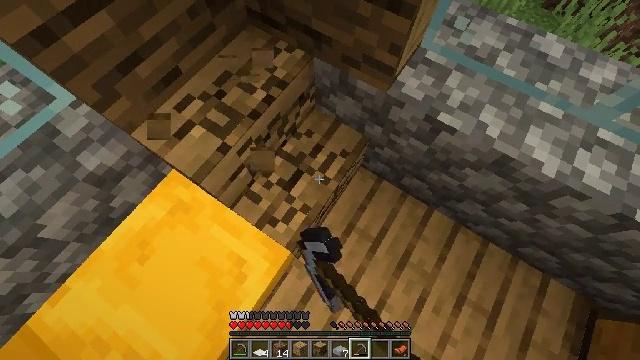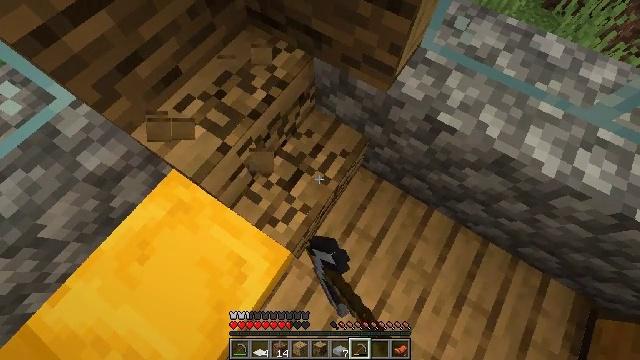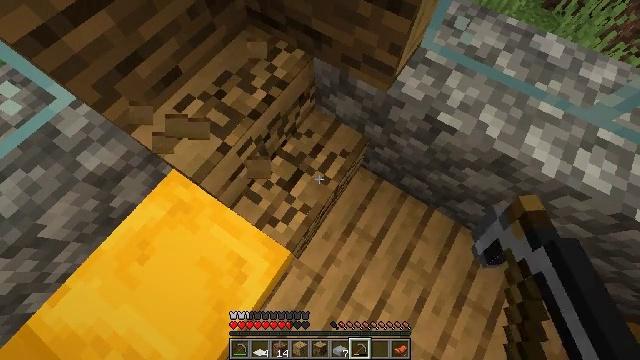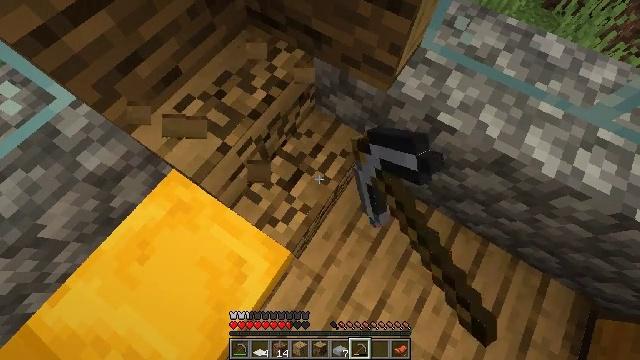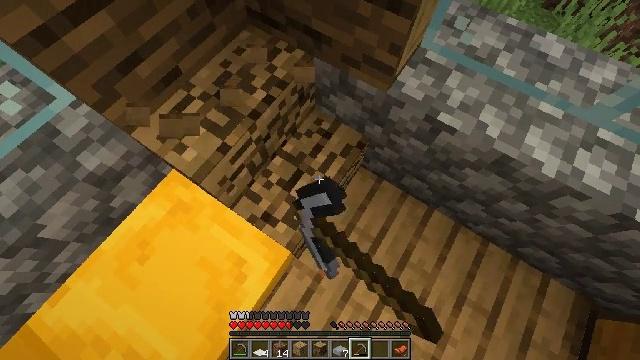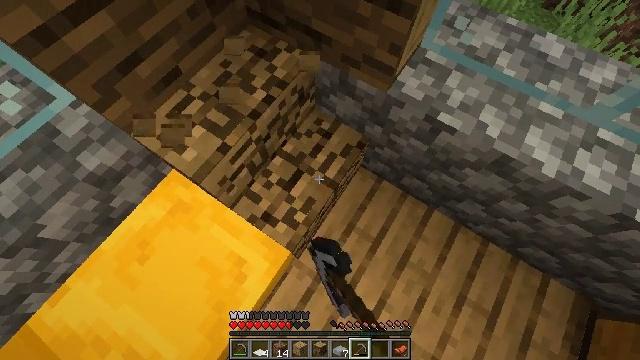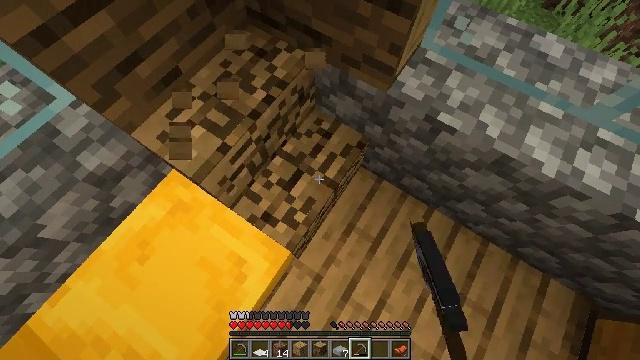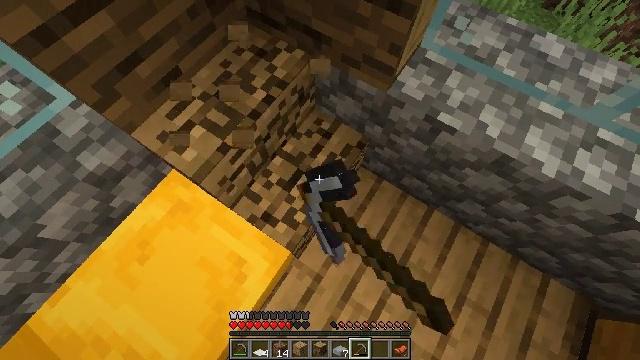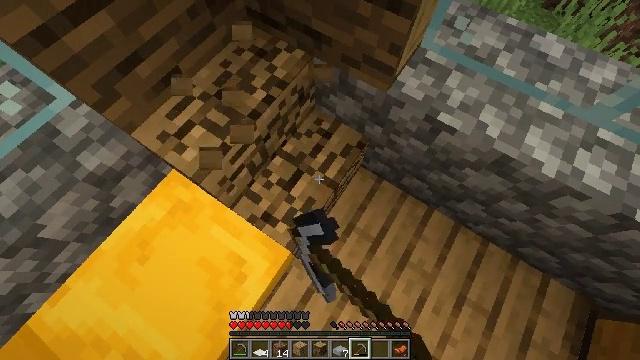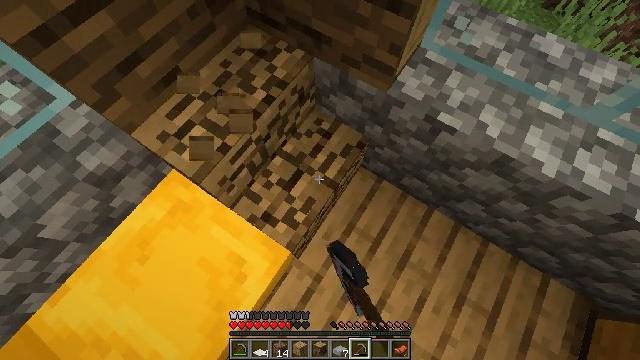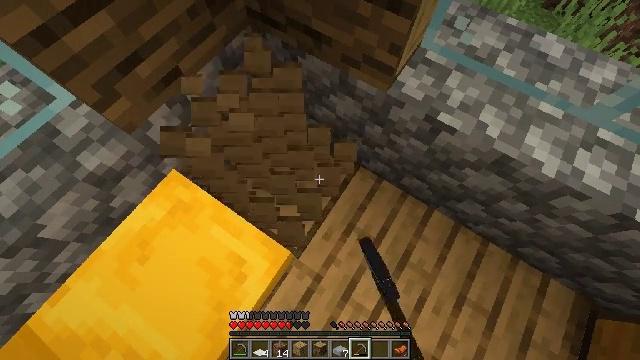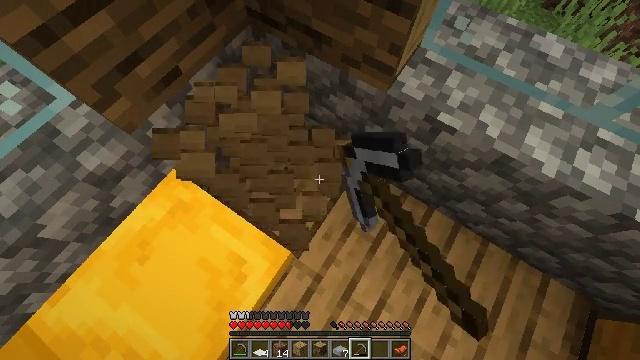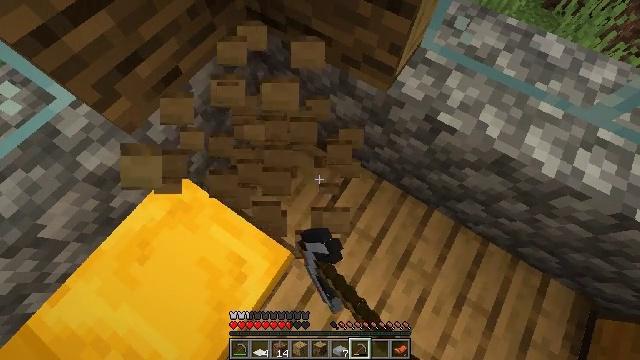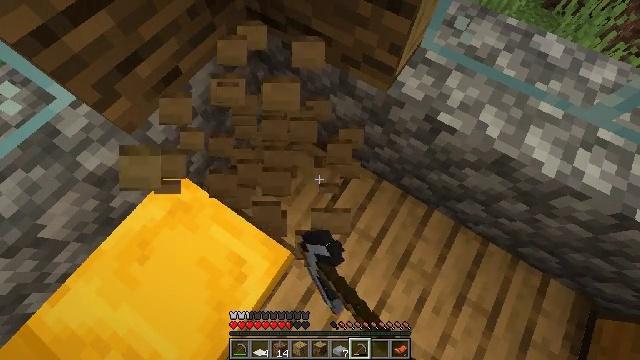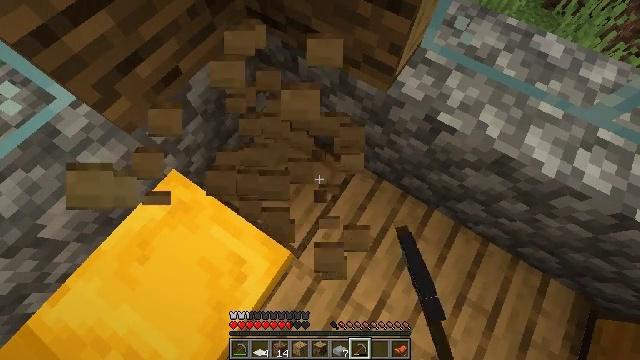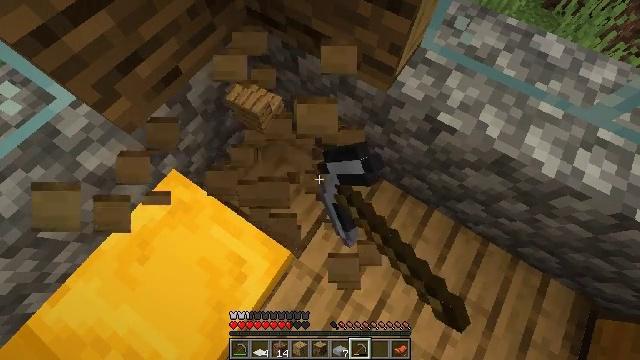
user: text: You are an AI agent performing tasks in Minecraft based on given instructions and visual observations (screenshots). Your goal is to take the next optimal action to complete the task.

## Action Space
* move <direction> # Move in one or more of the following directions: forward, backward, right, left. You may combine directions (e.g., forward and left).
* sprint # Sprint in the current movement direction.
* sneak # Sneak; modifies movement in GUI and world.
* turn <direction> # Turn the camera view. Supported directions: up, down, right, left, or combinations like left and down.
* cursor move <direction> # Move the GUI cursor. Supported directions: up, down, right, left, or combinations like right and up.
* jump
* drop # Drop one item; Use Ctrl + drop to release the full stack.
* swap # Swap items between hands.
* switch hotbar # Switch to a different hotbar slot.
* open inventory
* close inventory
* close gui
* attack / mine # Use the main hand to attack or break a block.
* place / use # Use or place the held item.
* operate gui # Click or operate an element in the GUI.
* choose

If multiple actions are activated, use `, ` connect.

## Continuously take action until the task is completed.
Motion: motion action
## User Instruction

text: Mine oak stairs.
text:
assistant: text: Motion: attack / mine
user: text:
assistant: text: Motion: attack / mine
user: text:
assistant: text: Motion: attack / mine
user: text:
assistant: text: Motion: attack / mine
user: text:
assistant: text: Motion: attack / mine
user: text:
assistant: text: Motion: attack / mine
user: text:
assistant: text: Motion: attack / mine
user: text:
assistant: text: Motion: attack / mine
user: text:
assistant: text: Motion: attack / mine
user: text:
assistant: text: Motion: attack / mine
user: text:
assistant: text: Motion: attack / mine
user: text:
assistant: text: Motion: attack / mine
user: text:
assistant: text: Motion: attack / mine
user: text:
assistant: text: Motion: attack / mine
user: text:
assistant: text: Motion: attack / mine
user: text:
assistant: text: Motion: attack / mine